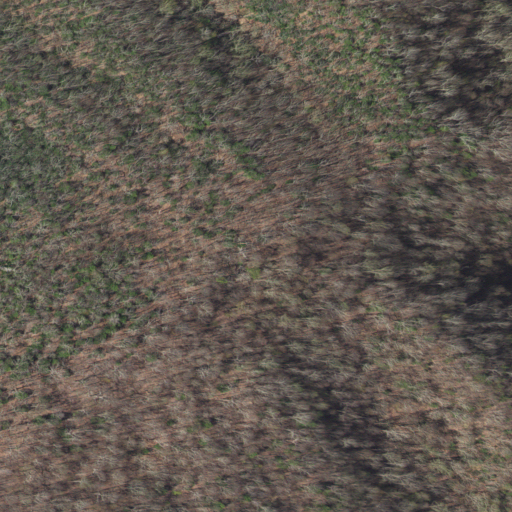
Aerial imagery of mountain in Virginia named Steer Knob containing deciduous forest, mixed forest, and evergreen forest